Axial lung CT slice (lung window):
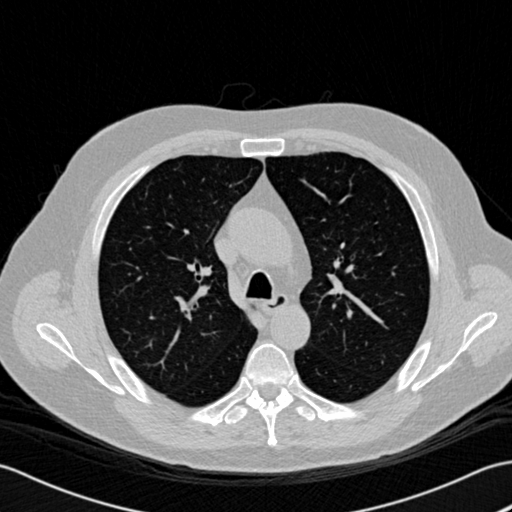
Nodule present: no